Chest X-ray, PA view. Patient: 37 years old, sex M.
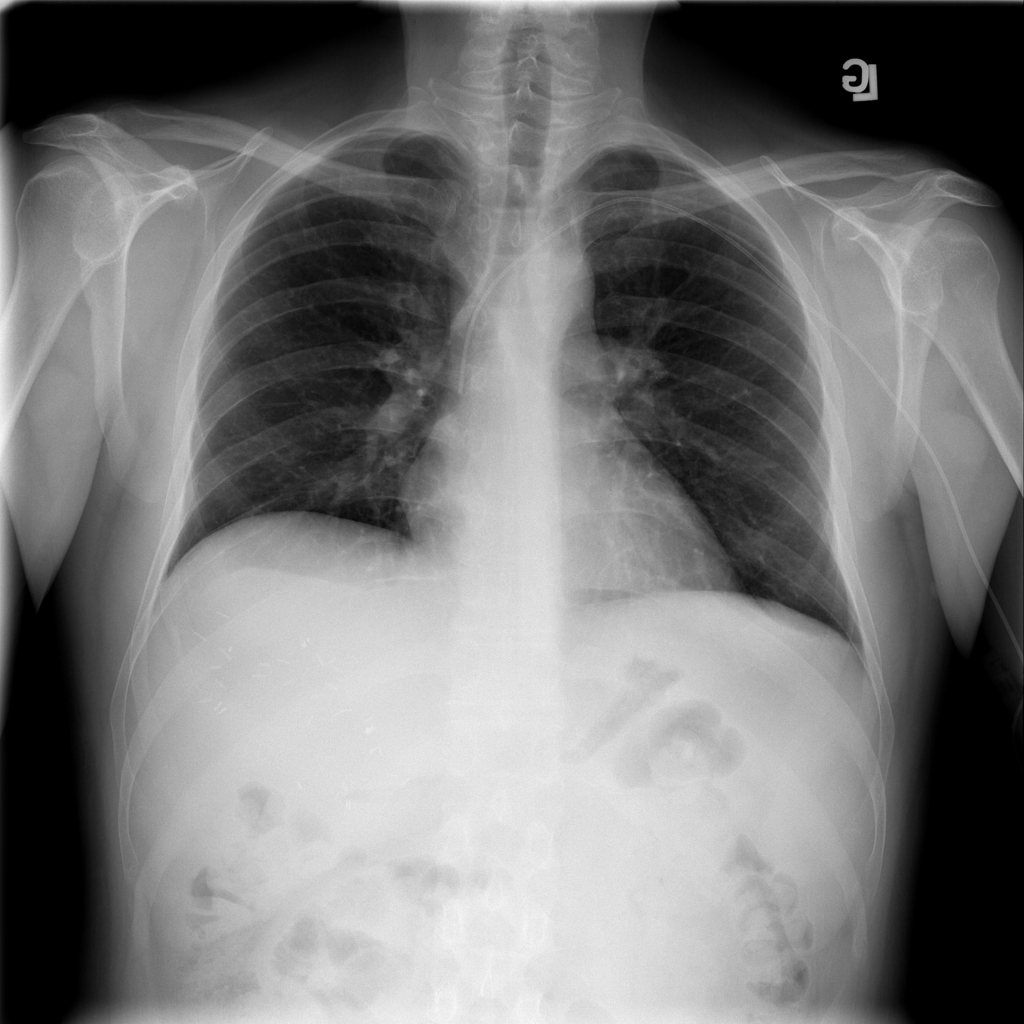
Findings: Effusion